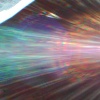
Label: sunburn